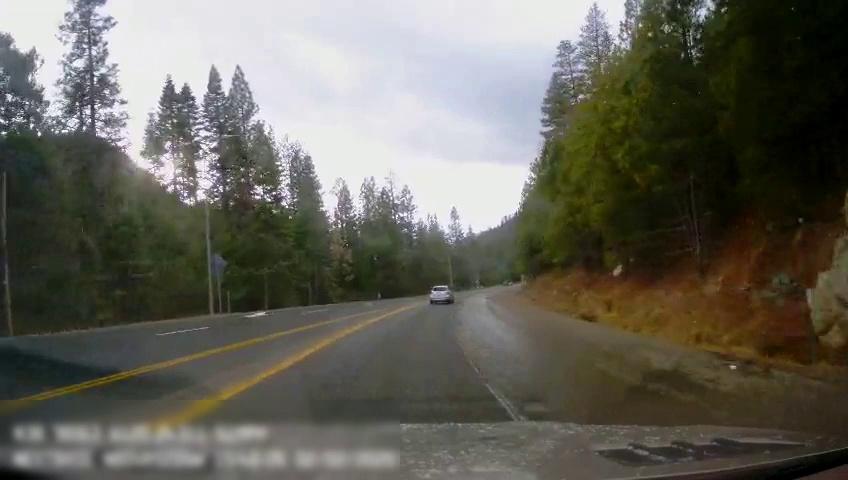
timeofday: Day
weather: Sunny
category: Drivable Space
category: Vehicles | SUV
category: Lanes | Alternate Lane
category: Lanes | Current Lane
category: Lanes | Opposite Lane
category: Lanes | Opposite Lane
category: Lanes | Opposite Lane
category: Lanes | Opposite Lane